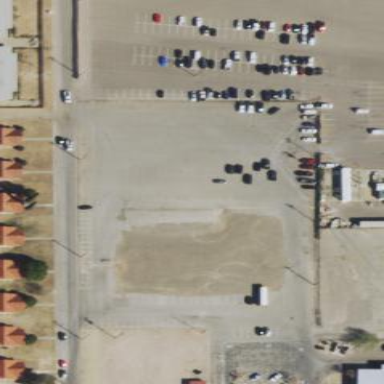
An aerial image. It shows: Surface for parking.